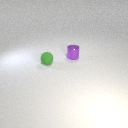
small green rubber sphere to the left of small purple metal cylinder